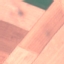
Label: AnnualCrop